Question: I have a TreeViewer as shown here:
.
I have a text field to enter the percentage values. Suppose the percentage entered is 30 %, I should hide all the rows that are below 30% and display only the rows above 30%. Is there any row filter that I can use for my TreeViewer? It would be great if some examples are provided.
I am using e4 RCP. I want to do View based filtering and prefer not to change the Model.
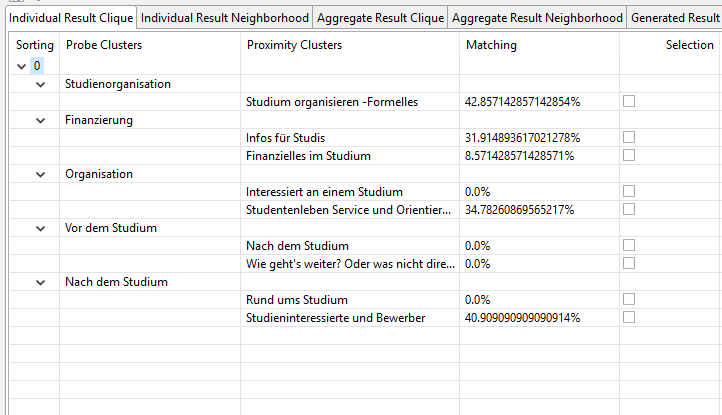
Answer: You use a class which extends 'ViewFilter' to filter the rows in a tree viewer.
The main method to override in the 'ViewFilter' is the 'select' method:
'''
@Override
public boolean select(Viewer viewer, Object parentElement, Object element)
'''
here you are given the object being considered ('element') along with its parent and the viewer. You return 'true' to keep displaying the element and 'false' to hide it.
You can have several filters active if required, set them in the tree viewer using:
'''
treeViewer.setFilters(array of view filters);
'''
You may need to call
'''
treeViewer.filter();
'''
when something changes in the tree which requires the filters to be re-run.